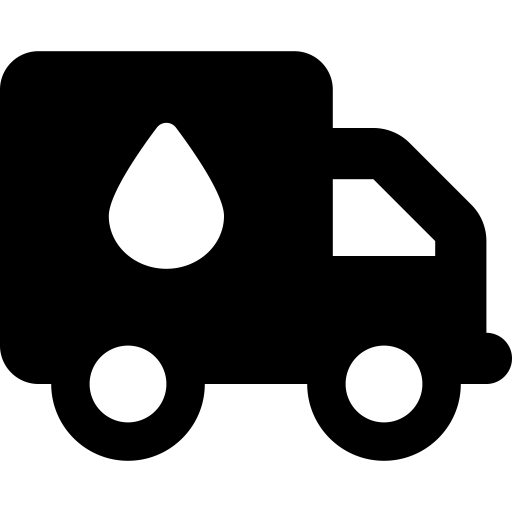
Tags: icon, FontAwesome, fa-icon, solid, truck, droplet